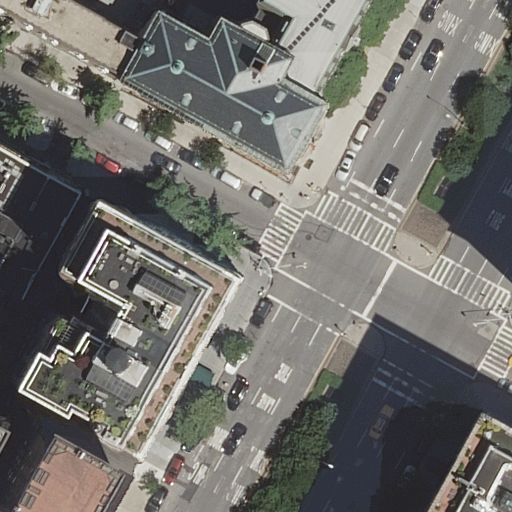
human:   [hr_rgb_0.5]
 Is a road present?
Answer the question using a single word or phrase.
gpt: yes

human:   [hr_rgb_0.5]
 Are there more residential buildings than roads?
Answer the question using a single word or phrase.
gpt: yes

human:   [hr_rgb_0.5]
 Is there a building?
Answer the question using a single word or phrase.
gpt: yes

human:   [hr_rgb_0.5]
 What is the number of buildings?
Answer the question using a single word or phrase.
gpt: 6

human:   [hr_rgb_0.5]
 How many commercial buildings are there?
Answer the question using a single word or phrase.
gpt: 0

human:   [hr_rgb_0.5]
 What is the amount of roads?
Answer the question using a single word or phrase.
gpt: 3

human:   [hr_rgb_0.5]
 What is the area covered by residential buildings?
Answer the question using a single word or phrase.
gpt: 3428m2

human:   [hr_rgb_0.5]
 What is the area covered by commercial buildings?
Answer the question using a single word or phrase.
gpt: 0m2

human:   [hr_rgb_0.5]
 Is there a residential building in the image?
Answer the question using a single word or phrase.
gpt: yes

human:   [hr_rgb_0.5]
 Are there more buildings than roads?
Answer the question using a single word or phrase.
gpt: yes

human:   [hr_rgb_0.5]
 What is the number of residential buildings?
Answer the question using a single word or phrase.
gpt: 6

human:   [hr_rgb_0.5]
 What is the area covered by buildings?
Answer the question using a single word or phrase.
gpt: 3428m2

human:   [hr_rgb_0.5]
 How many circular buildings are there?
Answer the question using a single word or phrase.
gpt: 0

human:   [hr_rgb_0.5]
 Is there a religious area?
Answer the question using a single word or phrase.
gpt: no

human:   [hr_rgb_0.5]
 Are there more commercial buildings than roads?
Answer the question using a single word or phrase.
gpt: no

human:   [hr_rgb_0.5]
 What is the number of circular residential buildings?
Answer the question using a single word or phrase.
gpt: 0

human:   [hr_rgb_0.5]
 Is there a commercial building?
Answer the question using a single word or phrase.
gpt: no

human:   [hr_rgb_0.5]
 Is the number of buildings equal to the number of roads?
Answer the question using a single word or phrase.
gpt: no

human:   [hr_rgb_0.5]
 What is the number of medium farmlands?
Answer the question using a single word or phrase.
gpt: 0

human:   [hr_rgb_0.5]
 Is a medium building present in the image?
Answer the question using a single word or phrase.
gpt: yes

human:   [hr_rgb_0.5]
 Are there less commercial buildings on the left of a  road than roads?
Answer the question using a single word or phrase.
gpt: yes

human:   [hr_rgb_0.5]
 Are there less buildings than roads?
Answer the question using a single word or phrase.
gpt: no

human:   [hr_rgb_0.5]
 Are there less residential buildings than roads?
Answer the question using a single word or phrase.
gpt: no

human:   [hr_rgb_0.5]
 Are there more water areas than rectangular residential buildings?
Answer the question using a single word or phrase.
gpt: no

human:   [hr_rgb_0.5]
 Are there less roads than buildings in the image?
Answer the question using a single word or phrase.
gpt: yes

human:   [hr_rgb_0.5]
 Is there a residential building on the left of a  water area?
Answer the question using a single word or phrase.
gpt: no

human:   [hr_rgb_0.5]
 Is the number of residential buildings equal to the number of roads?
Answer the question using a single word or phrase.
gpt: no

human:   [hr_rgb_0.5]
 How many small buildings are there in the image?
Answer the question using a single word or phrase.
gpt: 0

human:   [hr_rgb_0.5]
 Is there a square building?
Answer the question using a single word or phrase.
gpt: no

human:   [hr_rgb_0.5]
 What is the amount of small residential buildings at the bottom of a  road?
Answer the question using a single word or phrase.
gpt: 0

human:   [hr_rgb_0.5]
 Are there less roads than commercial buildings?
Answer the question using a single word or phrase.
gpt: no

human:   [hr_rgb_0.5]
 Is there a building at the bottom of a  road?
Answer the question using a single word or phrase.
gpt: yes

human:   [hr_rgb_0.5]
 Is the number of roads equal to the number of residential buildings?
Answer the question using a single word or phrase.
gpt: no

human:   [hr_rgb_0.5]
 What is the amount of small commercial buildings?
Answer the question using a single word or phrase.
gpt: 0

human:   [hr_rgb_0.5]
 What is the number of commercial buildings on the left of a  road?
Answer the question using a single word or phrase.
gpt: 0

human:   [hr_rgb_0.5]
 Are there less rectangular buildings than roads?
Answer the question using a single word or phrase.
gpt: no

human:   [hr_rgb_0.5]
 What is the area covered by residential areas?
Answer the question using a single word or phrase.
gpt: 0m2

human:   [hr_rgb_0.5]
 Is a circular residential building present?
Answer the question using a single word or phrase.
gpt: no

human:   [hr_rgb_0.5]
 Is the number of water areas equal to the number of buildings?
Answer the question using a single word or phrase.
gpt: no

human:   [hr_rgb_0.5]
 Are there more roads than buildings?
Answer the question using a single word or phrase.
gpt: no

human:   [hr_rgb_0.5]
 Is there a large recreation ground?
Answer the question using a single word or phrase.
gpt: no

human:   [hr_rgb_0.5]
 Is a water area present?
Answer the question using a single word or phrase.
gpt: no

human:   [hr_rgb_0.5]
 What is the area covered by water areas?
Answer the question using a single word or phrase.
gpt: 0m2

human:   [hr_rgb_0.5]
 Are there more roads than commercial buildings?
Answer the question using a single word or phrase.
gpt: yes

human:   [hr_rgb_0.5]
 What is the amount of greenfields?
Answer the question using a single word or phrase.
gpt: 0

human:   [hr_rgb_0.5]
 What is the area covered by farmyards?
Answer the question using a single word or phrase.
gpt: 0m2

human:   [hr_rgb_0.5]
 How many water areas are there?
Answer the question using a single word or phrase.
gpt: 0

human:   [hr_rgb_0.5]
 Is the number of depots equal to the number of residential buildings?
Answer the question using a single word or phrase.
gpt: no

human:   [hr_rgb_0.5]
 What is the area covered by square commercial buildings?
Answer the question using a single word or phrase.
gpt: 0m2

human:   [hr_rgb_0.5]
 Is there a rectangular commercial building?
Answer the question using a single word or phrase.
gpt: no

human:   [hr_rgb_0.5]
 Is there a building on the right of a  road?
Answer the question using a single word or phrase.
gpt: yes

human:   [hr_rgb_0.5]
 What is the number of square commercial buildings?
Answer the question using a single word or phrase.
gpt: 0

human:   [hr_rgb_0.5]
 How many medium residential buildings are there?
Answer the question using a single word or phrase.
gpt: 4

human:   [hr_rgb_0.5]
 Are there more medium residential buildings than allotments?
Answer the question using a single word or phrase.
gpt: yes

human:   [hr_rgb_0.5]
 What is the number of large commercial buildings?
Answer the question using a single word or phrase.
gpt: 0

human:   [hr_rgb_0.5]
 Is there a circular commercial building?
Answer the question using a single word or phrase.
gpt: no

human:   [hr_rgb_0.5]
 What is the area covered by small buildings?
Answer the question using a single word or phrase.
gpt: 0m2

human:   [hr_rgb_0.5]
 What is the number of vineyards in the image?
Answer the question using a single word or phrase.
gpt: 0

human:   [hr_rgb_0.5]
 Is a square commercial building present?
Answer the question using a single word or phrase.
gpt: no

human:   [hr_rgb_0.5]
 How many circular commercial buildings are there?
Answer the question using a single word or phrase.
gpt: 0

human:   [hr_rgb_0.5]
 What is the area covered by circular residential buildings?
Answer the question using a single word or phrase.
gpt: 0m2

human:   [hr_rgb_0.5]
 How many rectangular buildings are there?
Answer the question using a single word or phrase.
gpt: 3

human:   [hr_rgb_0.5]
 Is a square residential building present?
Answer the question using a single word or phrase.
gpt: no

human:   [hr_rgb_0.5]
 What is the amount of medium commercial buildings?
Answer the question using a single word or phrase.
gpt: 0